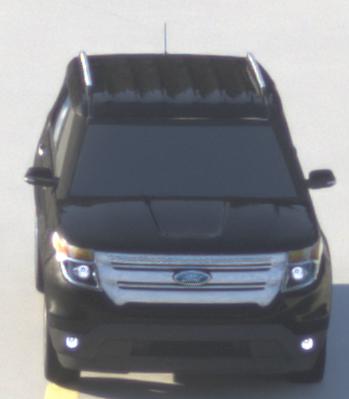
Make: Ford
Model: Explorer
Detailed model: Gen. 5
Model produced from: 2010
Model produced until: 2019
Doors: 5
Color: black
Road condition: dry road
Daytime: sunrise or sunset
Contrast: medium contrast